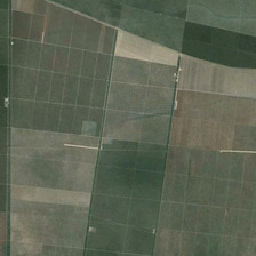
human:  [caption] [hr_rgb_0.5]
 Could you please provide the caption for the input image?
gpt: Every piece of the farm is rectangular.

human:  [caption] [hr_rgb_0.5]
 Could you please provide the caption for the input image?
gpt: Every rectangle on the farm

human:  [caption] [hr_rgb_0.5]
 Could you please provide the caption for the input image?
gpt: Every part of the farm is rectangular.

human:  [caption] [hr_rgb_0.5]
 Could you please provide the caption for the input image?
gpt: every piece of business is rectangular.

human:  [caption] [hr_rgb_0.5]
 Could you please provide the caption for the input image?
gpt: Every piece of farm is rectangular.